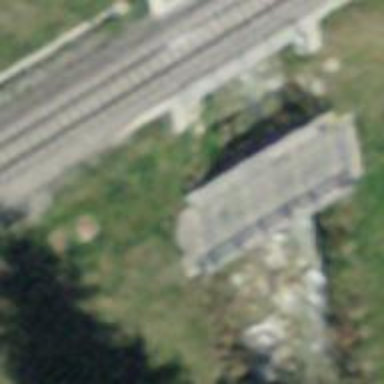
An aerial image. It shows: Path on bridge.